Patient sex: M
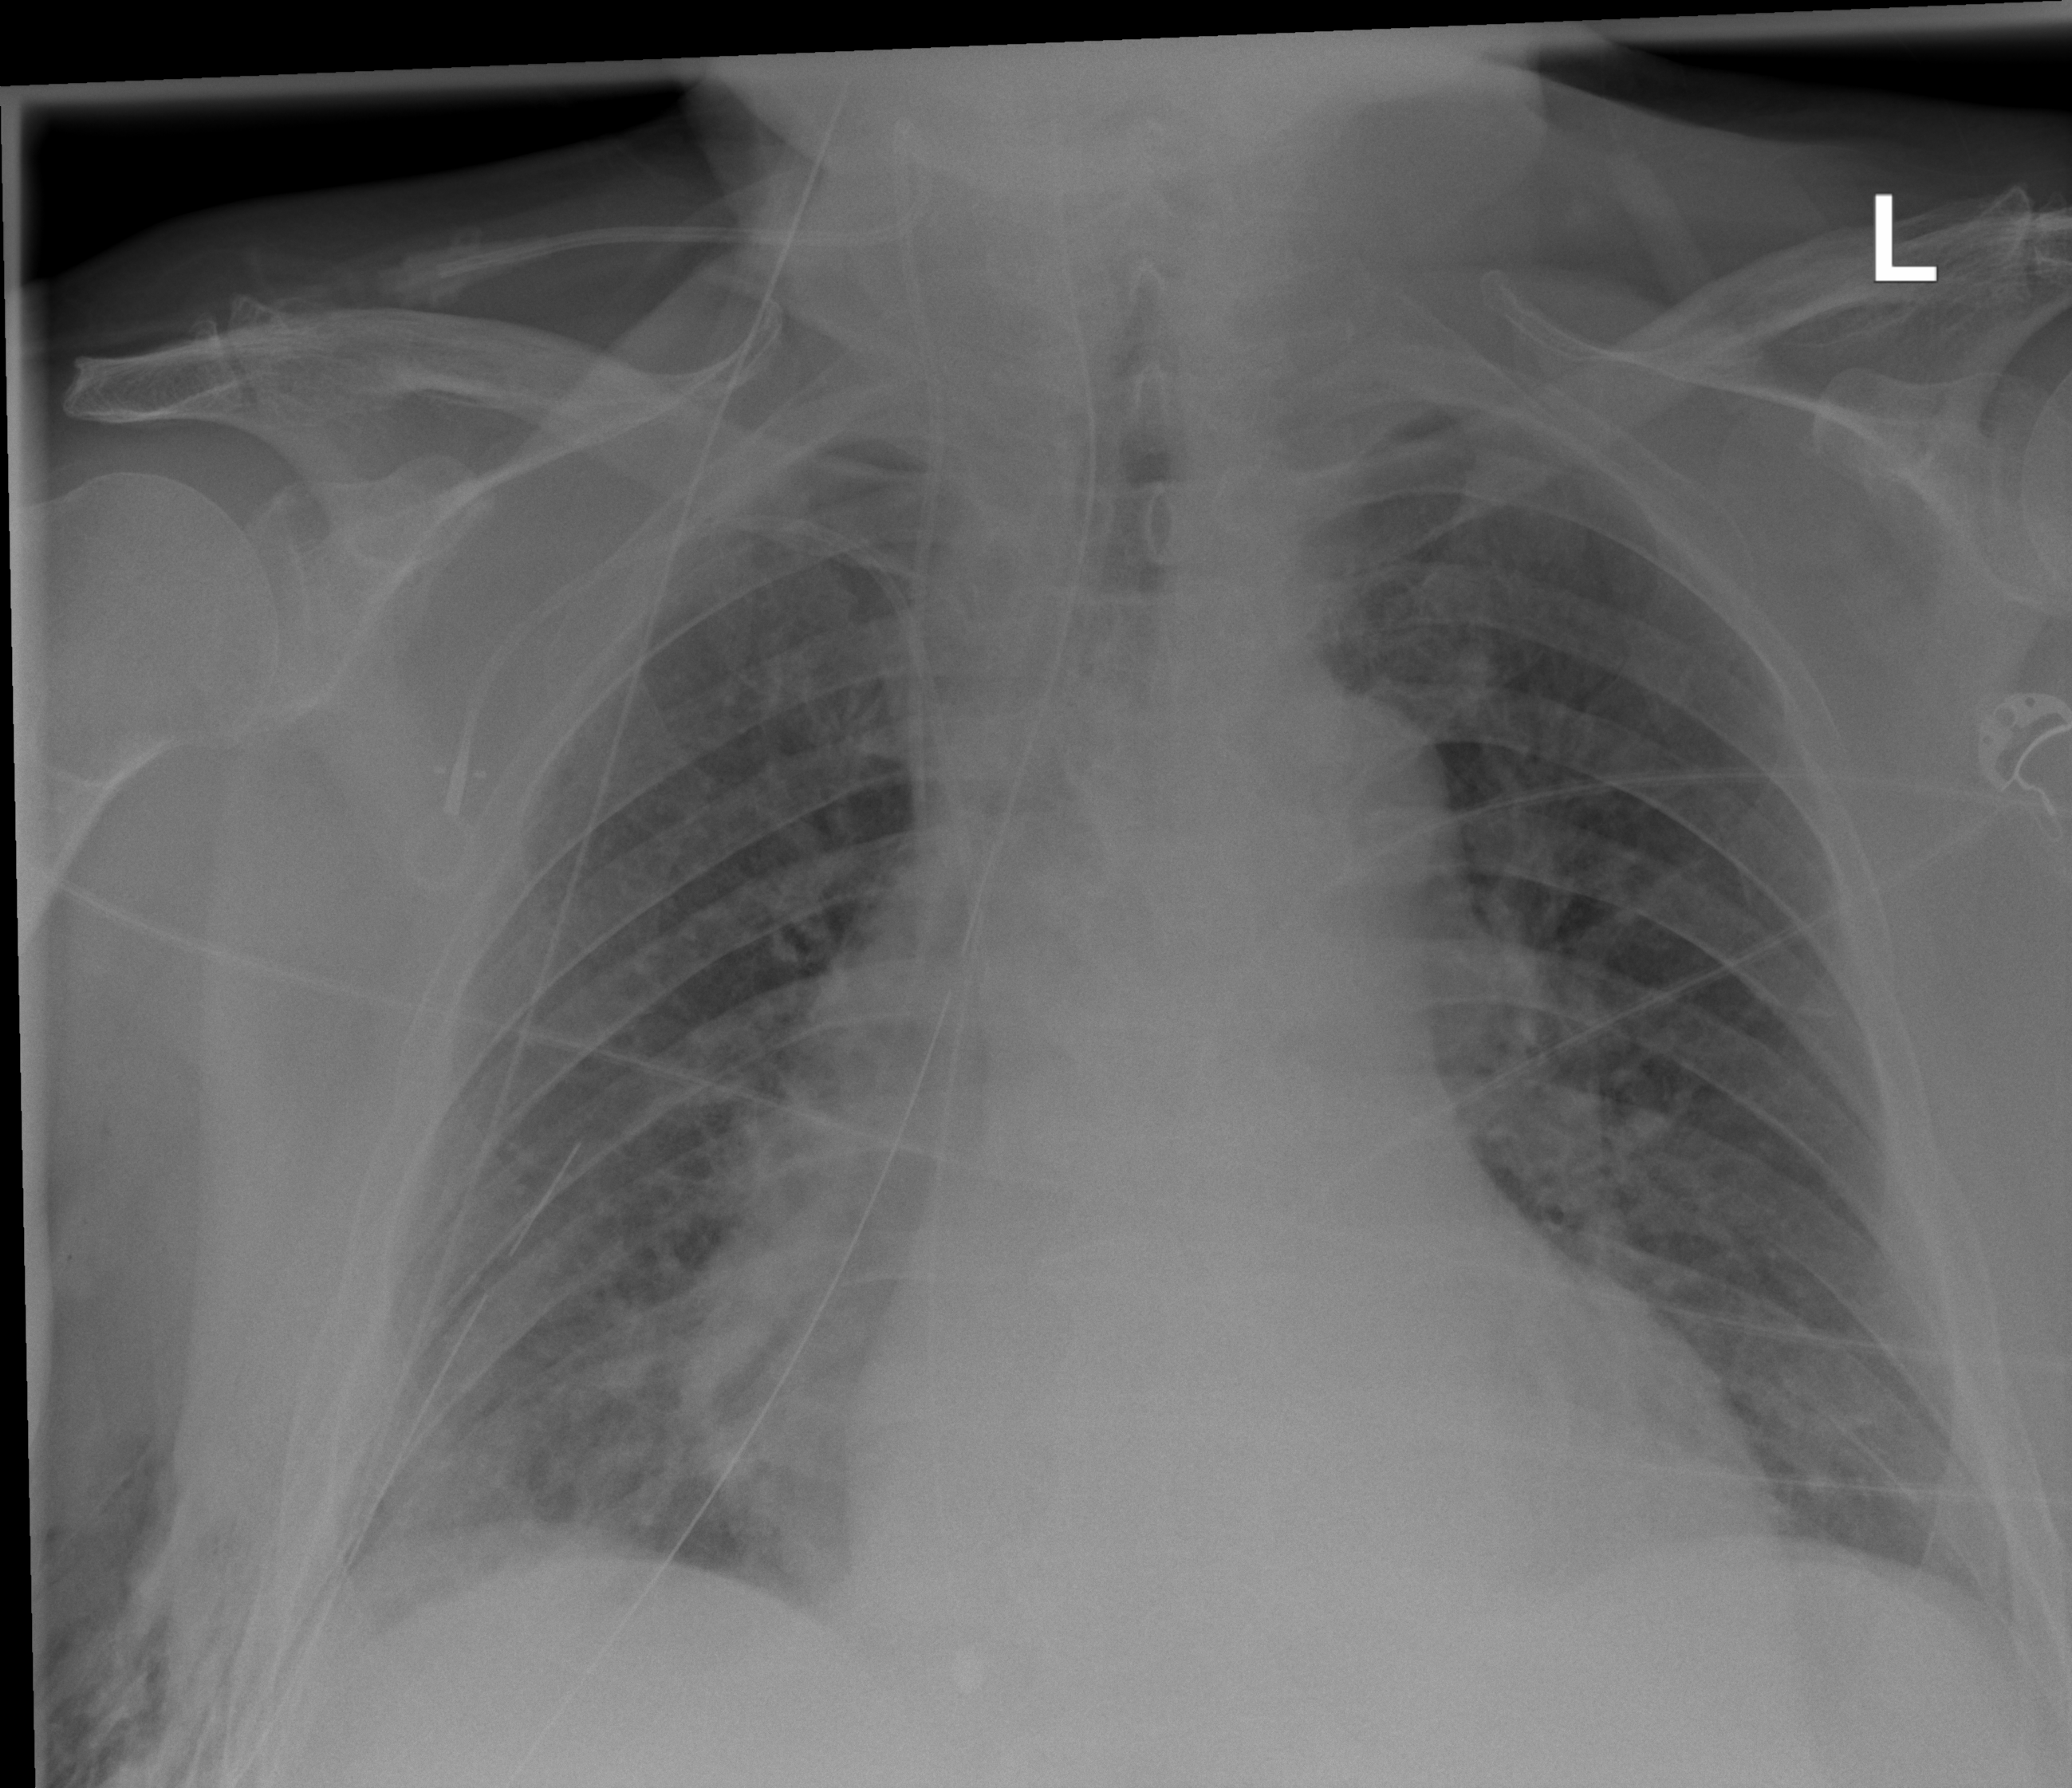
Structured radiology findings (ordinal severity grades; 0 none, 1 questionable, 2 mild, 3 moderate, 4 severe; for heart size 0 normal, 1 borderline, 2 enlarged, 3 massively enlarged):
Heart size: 1
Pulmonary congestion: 2
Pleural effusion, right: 0
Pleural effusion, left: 0
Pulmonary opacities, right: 0
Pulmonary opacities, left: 0
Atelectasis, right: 2
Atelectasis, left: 0